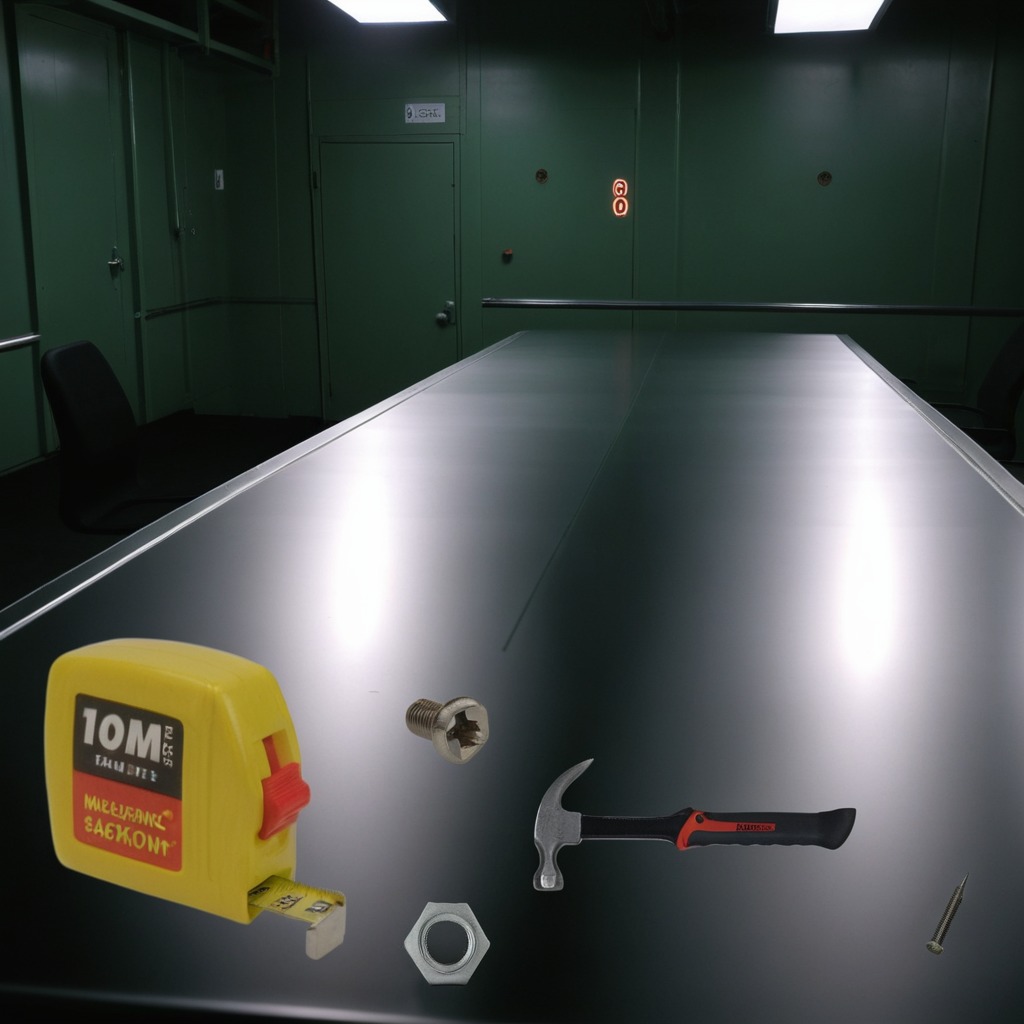
A measuring tape is lying on a clean empty table in a railway signal maintenance room.